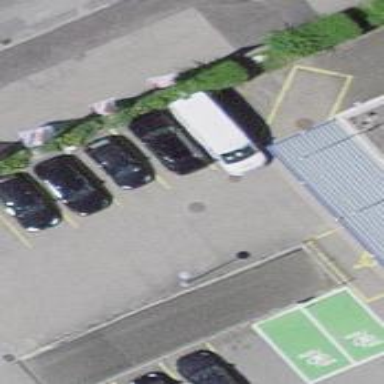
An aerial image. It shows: Charging station.